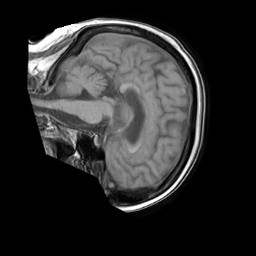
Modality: T1w
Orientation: sagittal
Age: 62
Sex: female
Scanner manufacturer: philips
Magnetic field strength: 1.5 T
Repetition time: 0.1847 s
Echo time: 0.001823 s